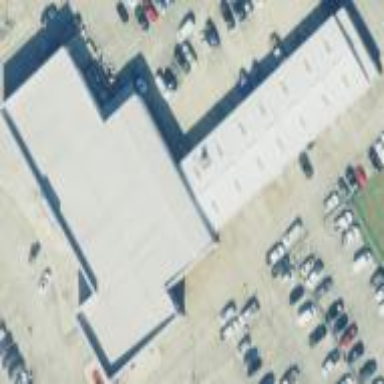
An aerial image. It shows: Building that houses car shop.